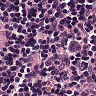
Metastatic tissue present: no